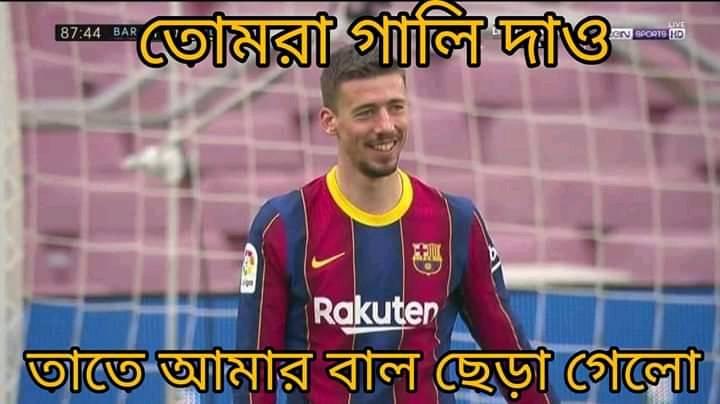
Caption: তোমরা গালি দাও    তাতে আমার বাল ছেড়া গেলো
Label: hate